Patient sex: F
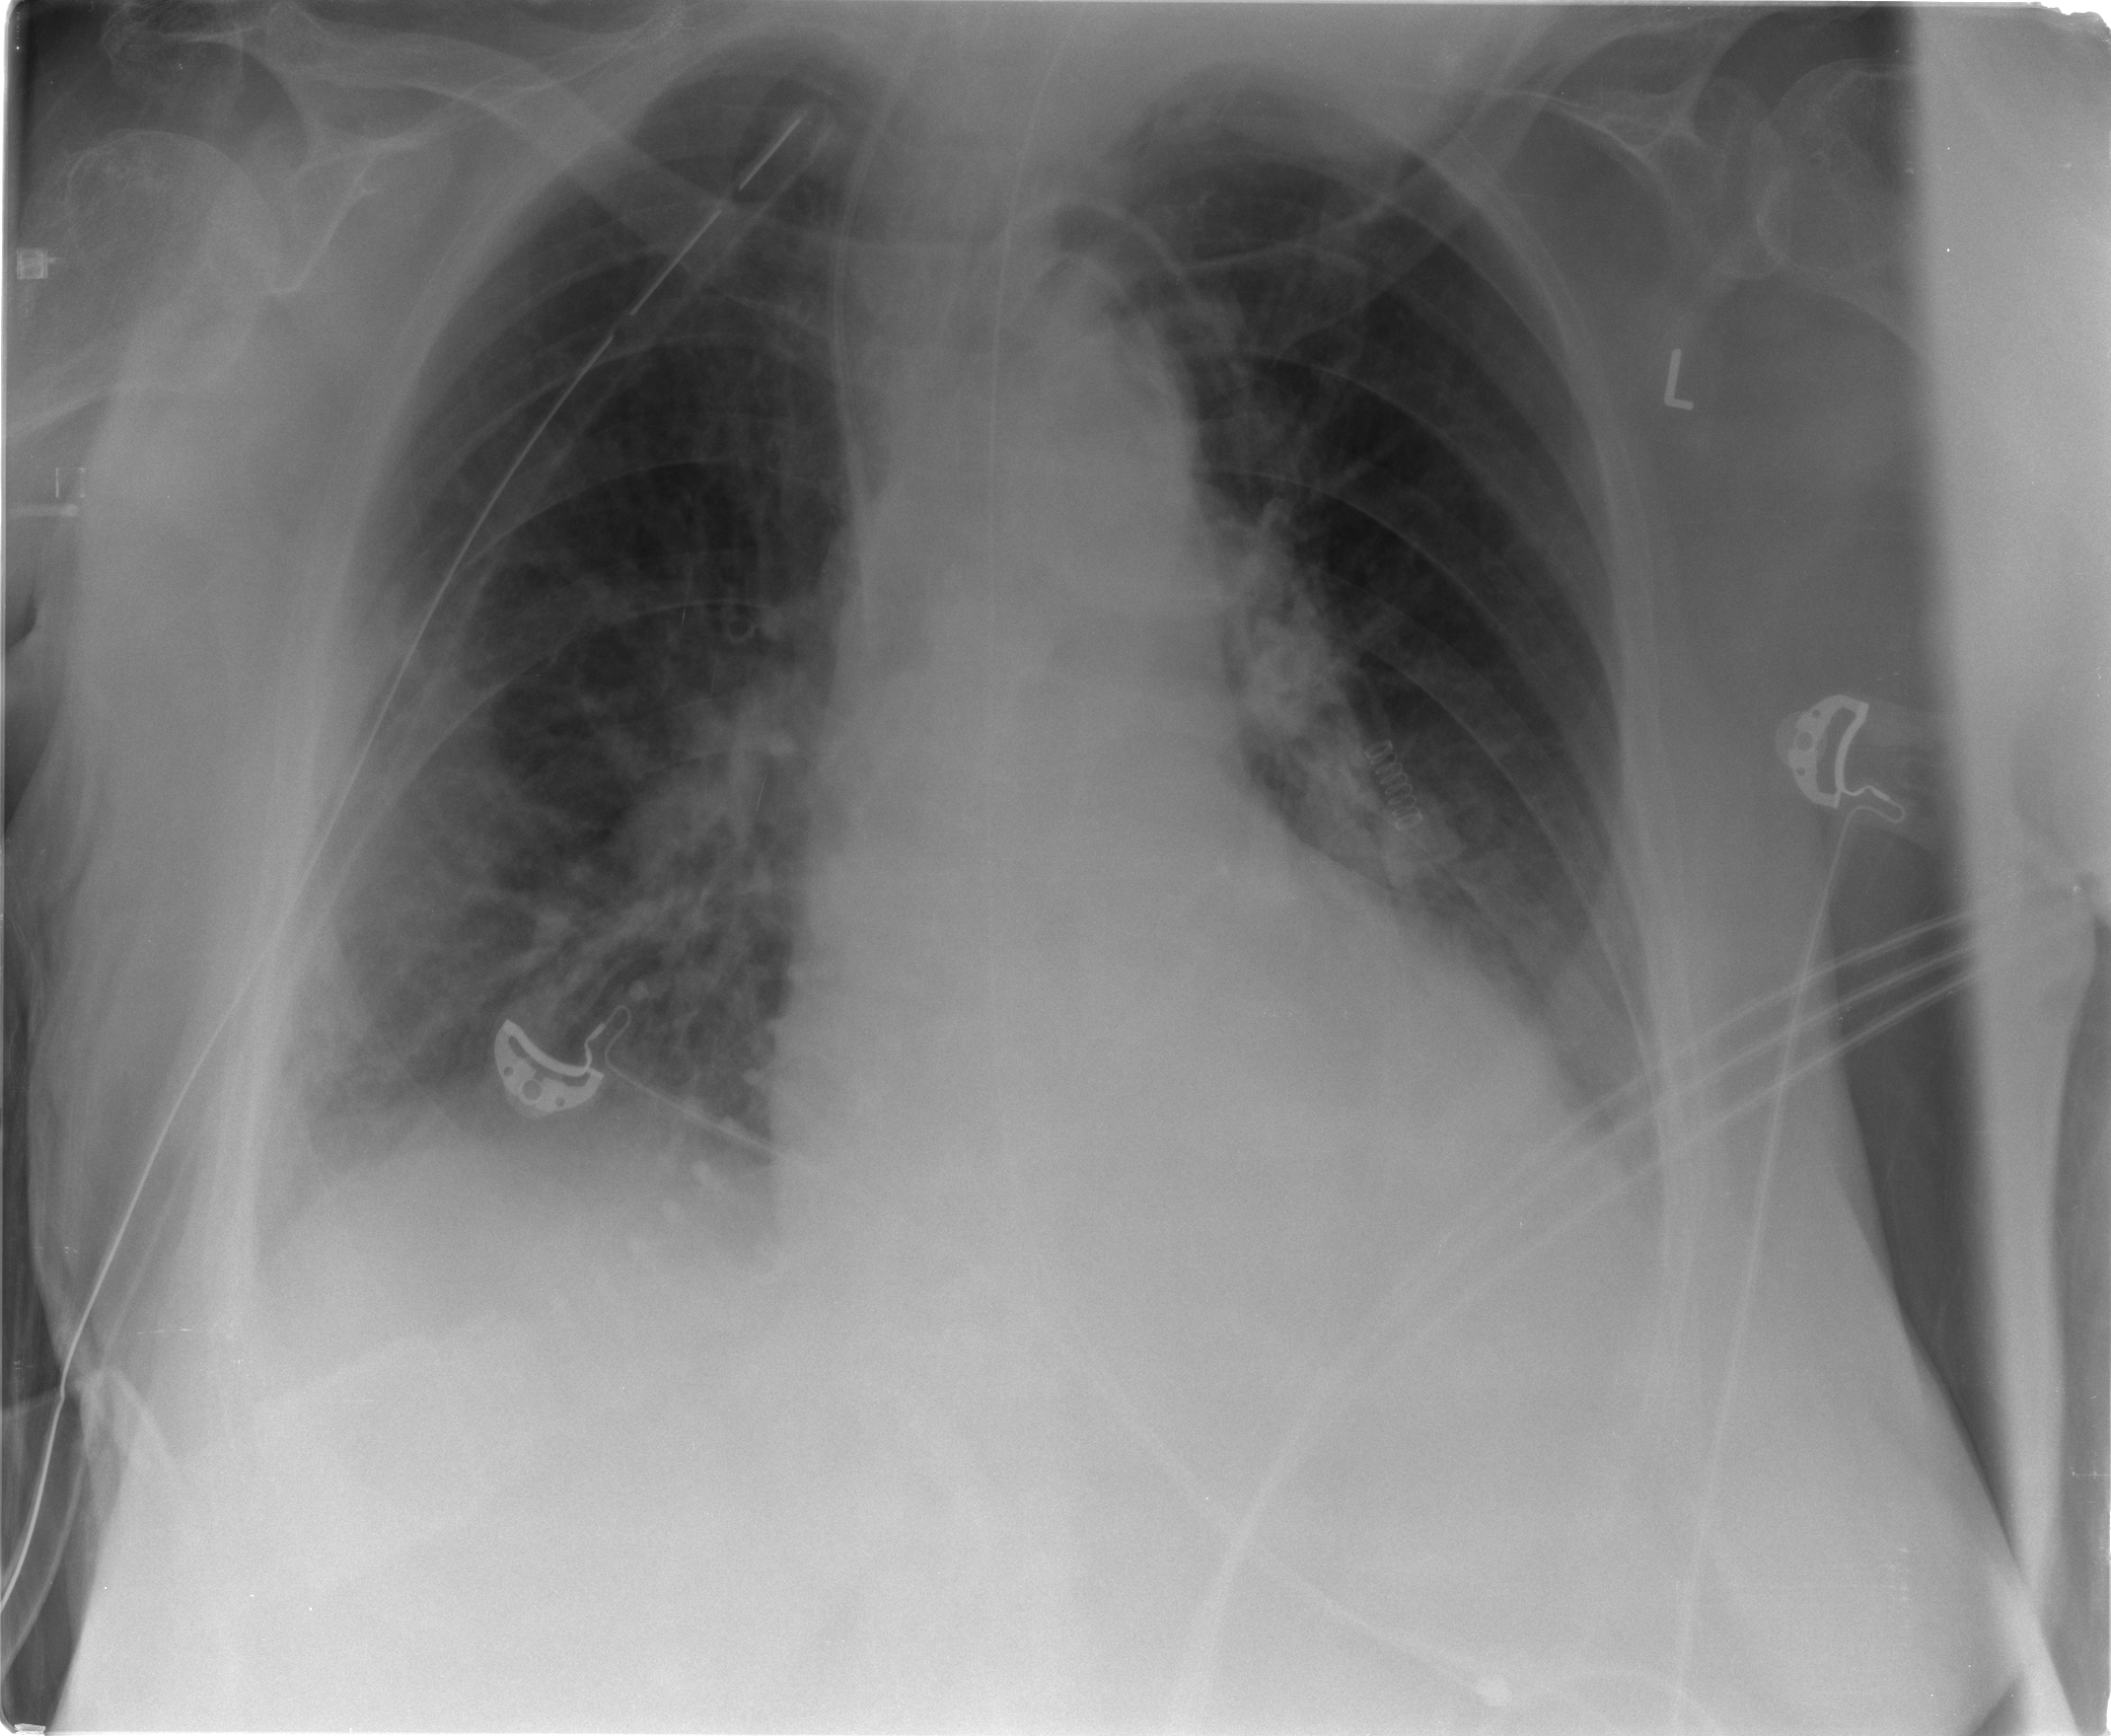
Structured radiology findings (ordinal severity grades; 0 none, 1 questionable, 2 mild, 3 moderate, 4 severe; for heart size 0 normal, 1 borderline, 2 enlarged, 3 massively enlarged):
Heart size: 1
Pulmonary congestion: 1
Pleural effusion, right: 1
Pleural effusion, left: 2
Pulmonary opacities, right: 2
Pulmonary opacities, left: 1
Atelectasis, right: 2
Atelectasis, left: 0